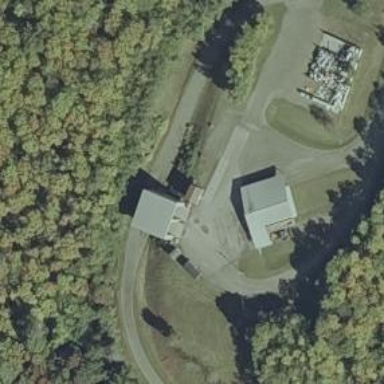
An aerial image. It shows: Weighbridge facility.